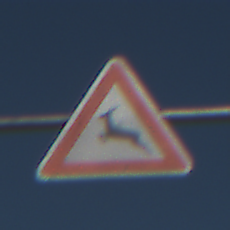
Verkehrszeichen: WildwechselRechts
Umgebung: Outdoor, Nature
Tageszeit: Midday
Wetter: Clear
Licht: Natural
Jahreszeit: Summer
Kontrast: HighContrast